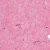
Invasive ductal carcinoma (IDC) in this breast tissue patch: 0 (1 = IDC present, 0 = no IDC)